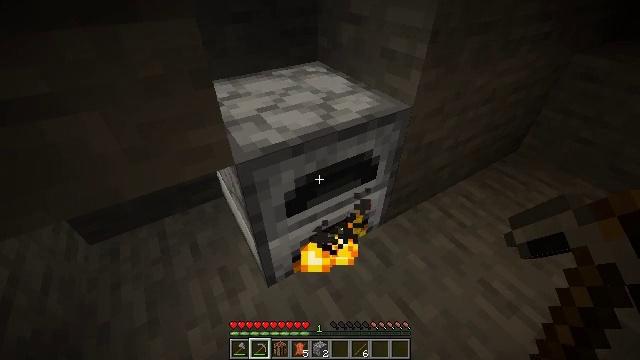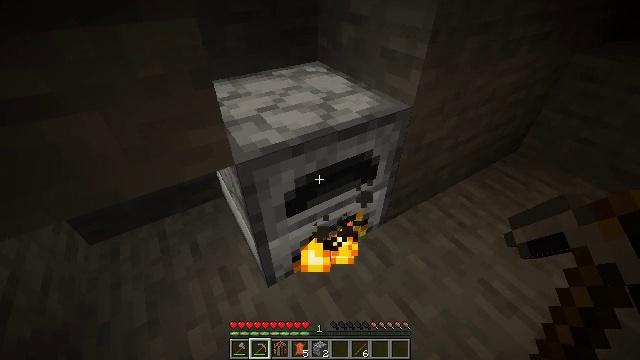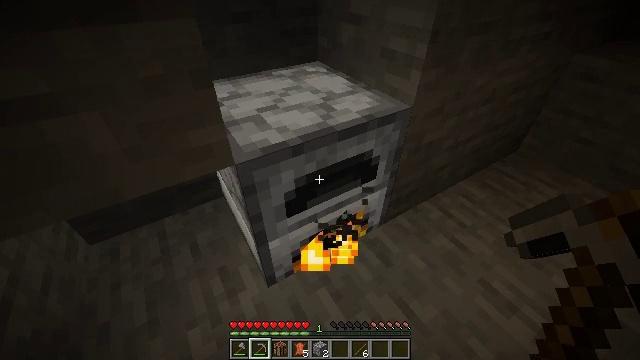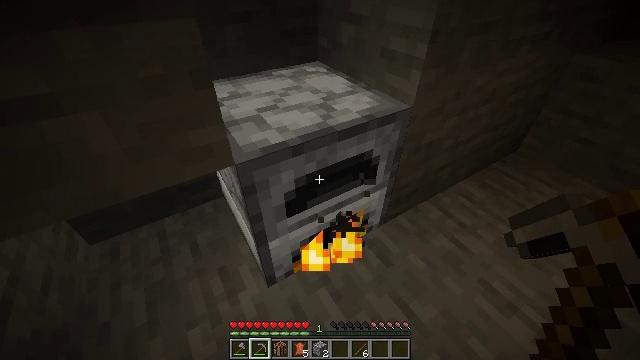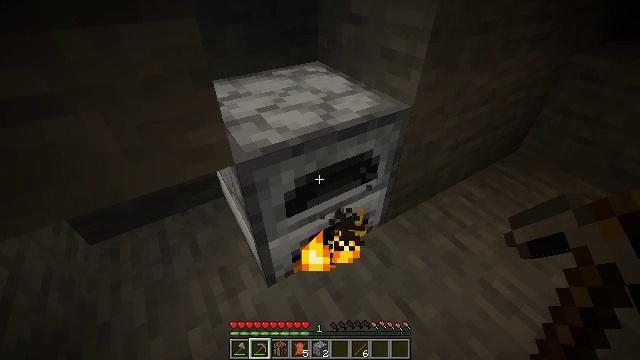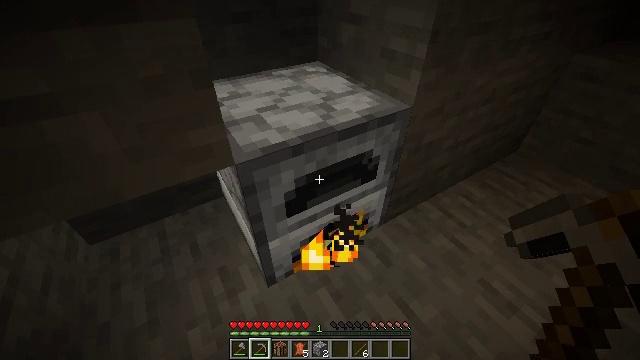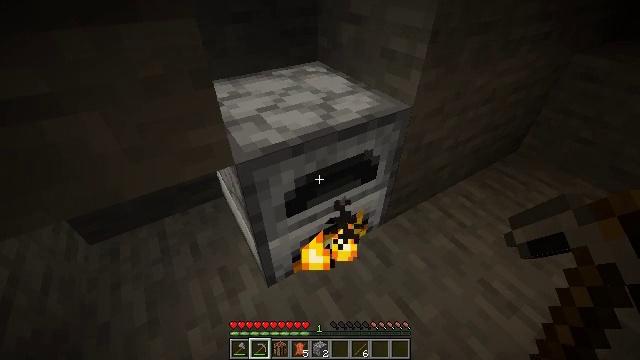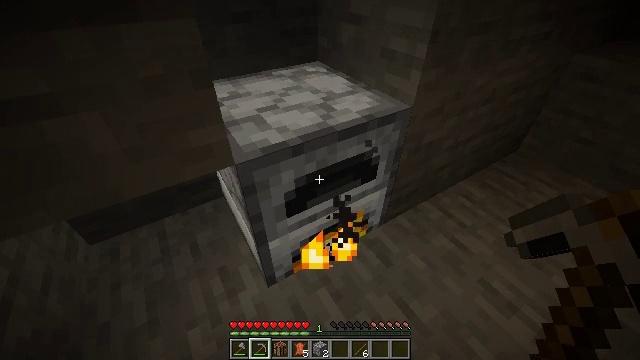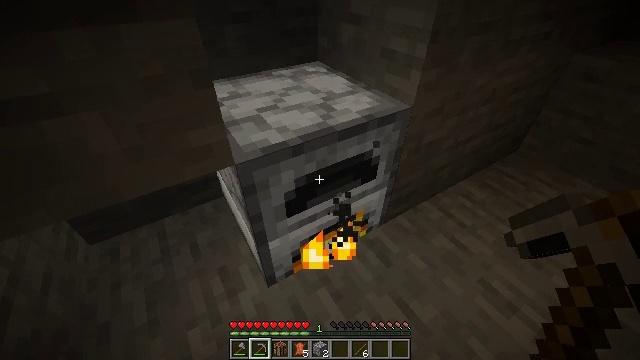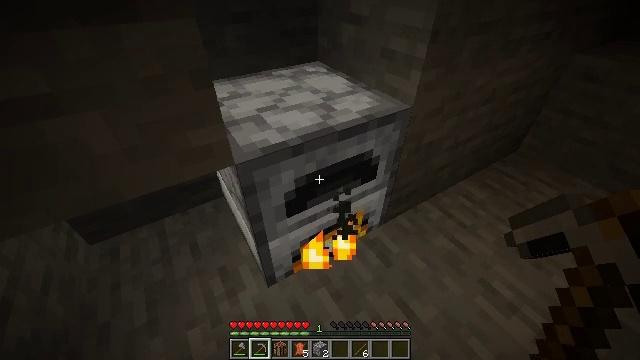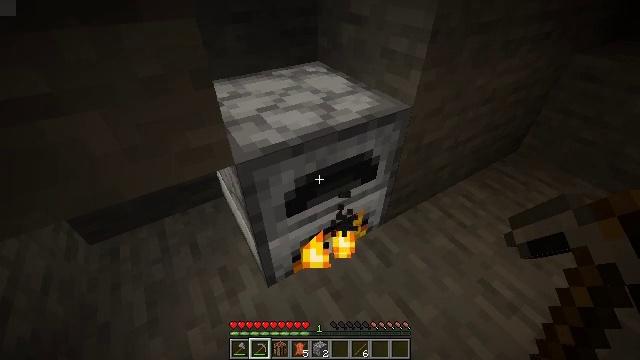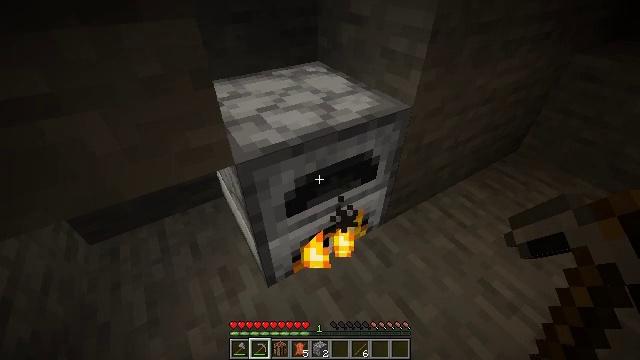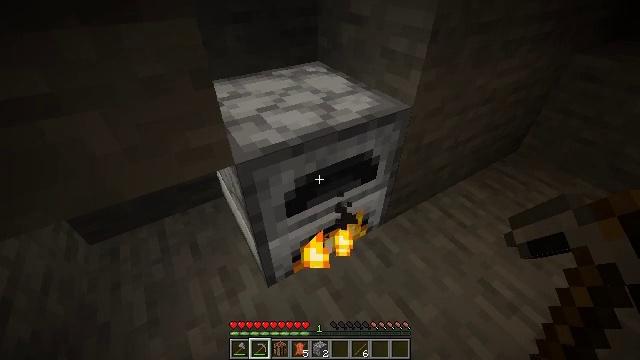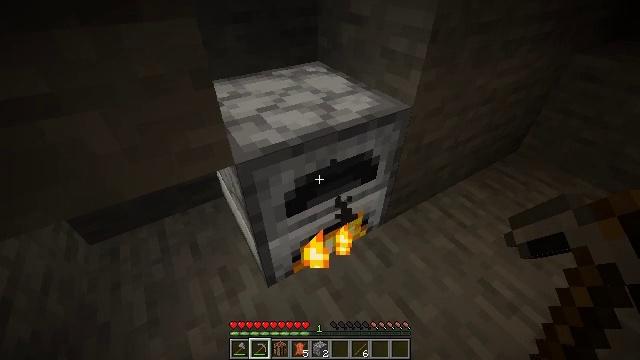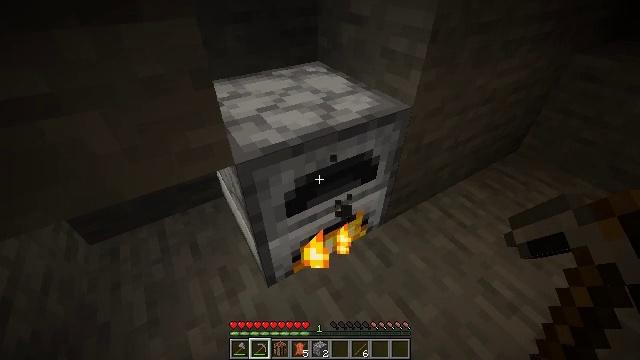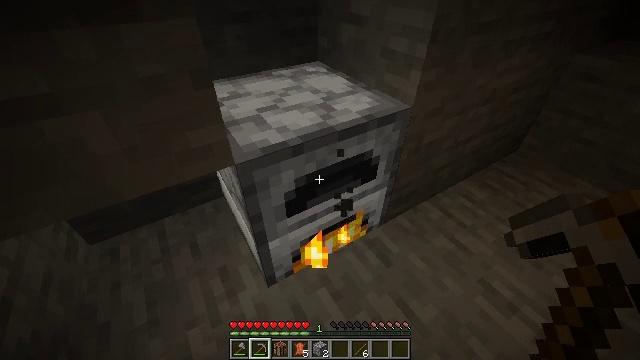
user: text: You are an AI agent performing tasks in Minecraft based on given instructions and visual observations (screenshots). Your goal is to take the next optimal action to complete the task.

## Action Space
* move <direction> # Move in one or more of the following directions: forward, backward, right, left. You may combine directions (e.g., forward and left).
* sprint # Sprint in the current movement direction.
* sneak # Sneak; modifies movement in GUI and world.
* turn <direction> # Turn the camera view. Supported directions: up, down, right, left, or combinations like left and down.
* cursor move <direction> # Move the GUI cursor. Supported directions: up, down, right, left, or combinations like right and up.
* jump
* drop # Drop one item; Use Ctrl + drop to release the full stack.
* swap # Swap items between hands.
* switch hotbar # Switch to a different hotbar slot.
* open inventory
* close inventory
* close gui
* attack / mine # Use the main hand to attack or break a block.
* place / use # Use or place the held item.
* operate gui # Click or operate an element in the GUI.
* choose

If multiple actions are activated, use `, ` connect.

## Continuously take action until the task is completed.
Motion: motion action
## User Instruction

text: Heat raw beef in the furnace to cook it.
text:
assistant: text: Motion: no_op
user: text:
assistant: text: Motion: no_op
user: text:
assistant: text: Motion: no_op
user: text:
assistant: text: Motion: no_op
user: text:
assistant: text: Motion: no_op
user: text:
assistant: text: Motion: no_op
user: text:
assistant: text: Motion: no_op
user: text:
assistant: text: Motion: no_op
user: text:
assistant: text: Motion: no_op
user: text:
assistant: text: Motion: no_op
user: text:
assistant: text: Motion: no_op
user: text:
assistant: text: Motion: no_op
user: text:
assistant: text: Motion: no_op
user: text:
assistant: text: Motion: no_op
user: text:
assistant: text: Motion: no_op
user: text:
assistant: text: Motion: no_op
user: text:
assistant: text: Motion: no_op
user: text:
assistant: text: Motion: turn left and up
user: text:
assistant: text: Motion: turn left and up
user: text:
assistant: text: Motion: no_op
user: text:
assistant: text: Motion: no_op
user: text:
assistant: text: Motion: no_op
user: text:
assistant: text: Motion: turn left and down
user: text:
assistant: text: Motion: no_op
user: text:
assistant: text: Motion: no_op
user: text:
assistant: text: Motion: no_op
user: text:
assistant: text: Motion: no_op
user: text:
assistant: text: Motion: turn right and down
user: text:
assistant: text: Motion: turn right and down
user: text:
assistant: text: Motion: no_op